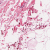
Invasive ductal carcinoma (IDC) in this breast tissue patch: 0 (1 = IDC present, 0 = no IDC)